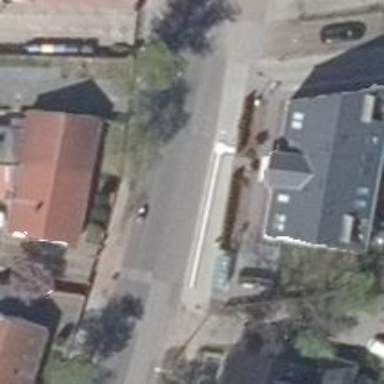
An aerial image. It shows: Public transport stop position.